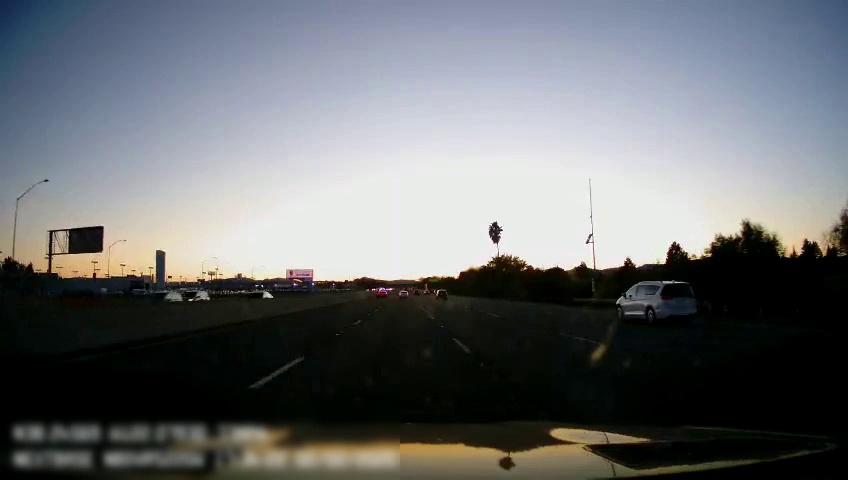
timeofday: Day
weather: Sunny
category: Drivable Space
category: Vehicles | Car
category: Vehicles | Car
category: Vehicles | SUV
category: Vehicles | SUV
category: Vehicles | SUV
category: Vehicles | Car
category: Vehicles | Car
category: Lanes | Current Lane
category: Lanes | Alternate Lane
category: Lanes | Alternate Lane
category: Lanes | Current Lane
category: Lanes | Alternate Lane
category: Lanes | Alternate Lane